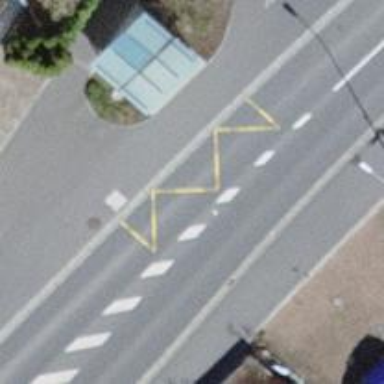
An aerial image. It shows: Bus stop with platform for public transport.